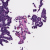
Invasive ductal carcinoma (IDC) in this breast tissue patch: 0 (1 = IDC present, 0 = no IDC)